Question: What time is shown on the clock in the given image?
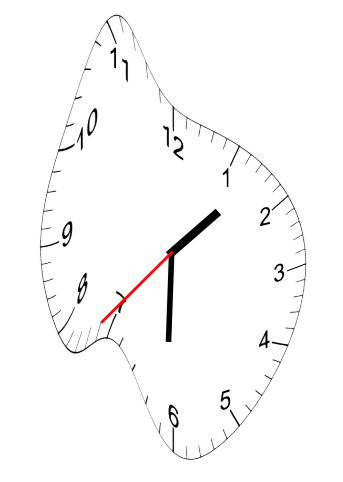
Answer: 01:30:37